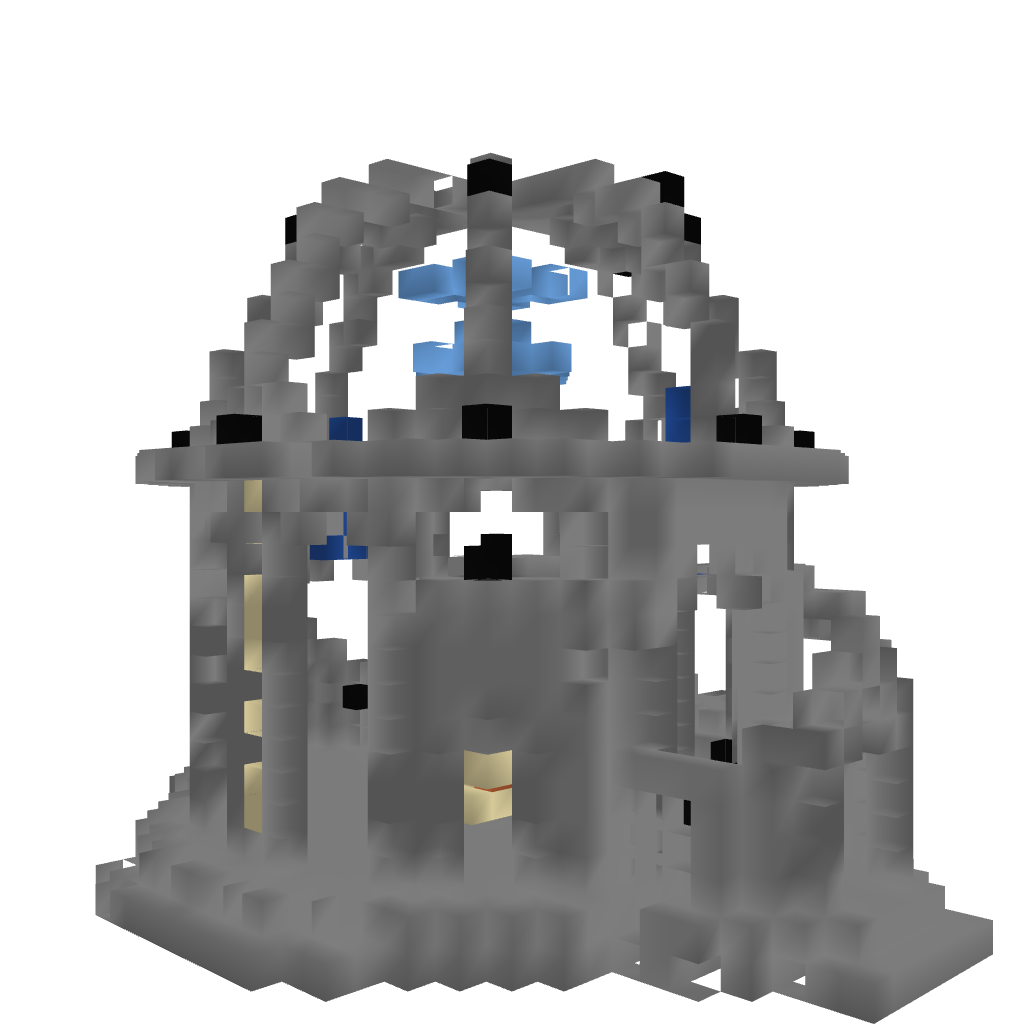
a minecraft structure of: Farstrider enclave